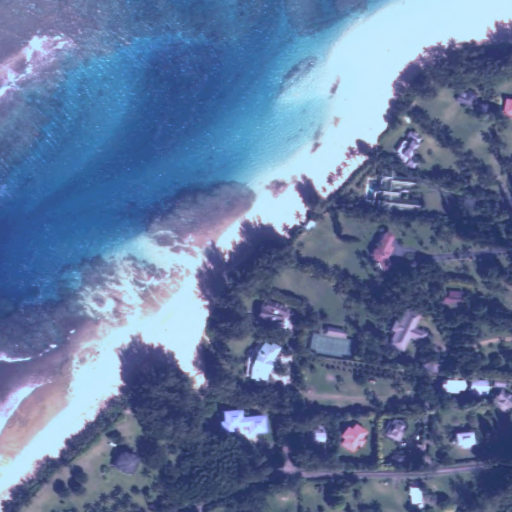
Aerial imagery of beach in Hawaii named Tunnels Beach containing only unknown